Question: I am trying to hide a table on my HTML page. So I use oTable.setVisible(false). This works fine, i.e my table is hidden but I get the text in place of table as shown below in the picture. Is there any way to not display that or any reason why is it been displayed?
I paste below my code and also the picture for reference.
View.js
'''
var oModel = new sap.ui.model.odata.ODataModel( "../TEST_ODATA.xsodata",true);
oTable.setModel(oModel);
oTable.bindRows("/sPath");
var oButton1 = new sap.ui.commons.Button({
text : "click",
style: sap.ui.commons.ButtonStyle.Accept,
press : function() {
document.getElementById("table").innerHTML = oTable.setVisible(false);
}});
'''
index.html
'''
<body class="sapUiBody">
<div id="table" style="margin-bottom: 20px"></div>
</body>
'''
Error:

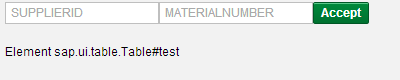
Answer: This should just do it (no need for setting the innerHTML) :
'''
press : function() {
oTable.setVisible(false);
}
'''